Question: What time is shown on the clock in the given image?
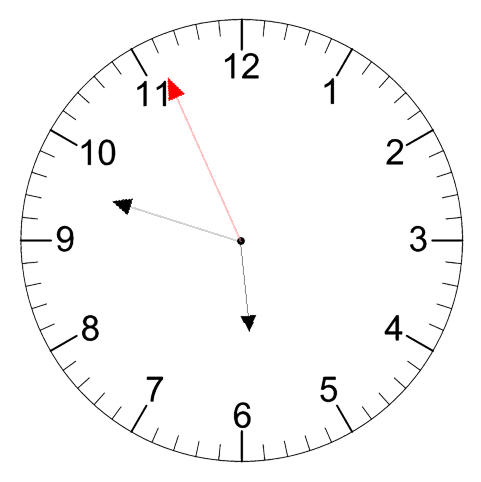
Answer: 05:47:56